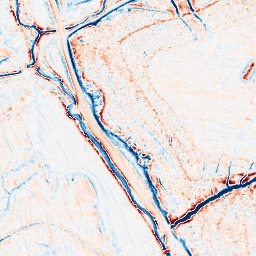
Category: edge_preserving
Decomposition family: anisotropic_diffusion
Decomposition parameters: iterations: 50
kappa: 30
gamma: 0.05
Upsampling method: lanczos
Upsampling parameters: scale: 8
Upsampling scale: 8